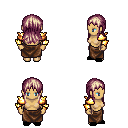
a pixel art fantasy rpg character, female body template, human, tanned skin, gold arm armor, robe skirt, white blonde unkempt hairstyle, black slippers, four views (front, back, left, right), 2x2 character sprite sheet, small pixel art, hard edges, no anti-aliasing